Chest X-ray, AP view. Patient: 56 years old, sex F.
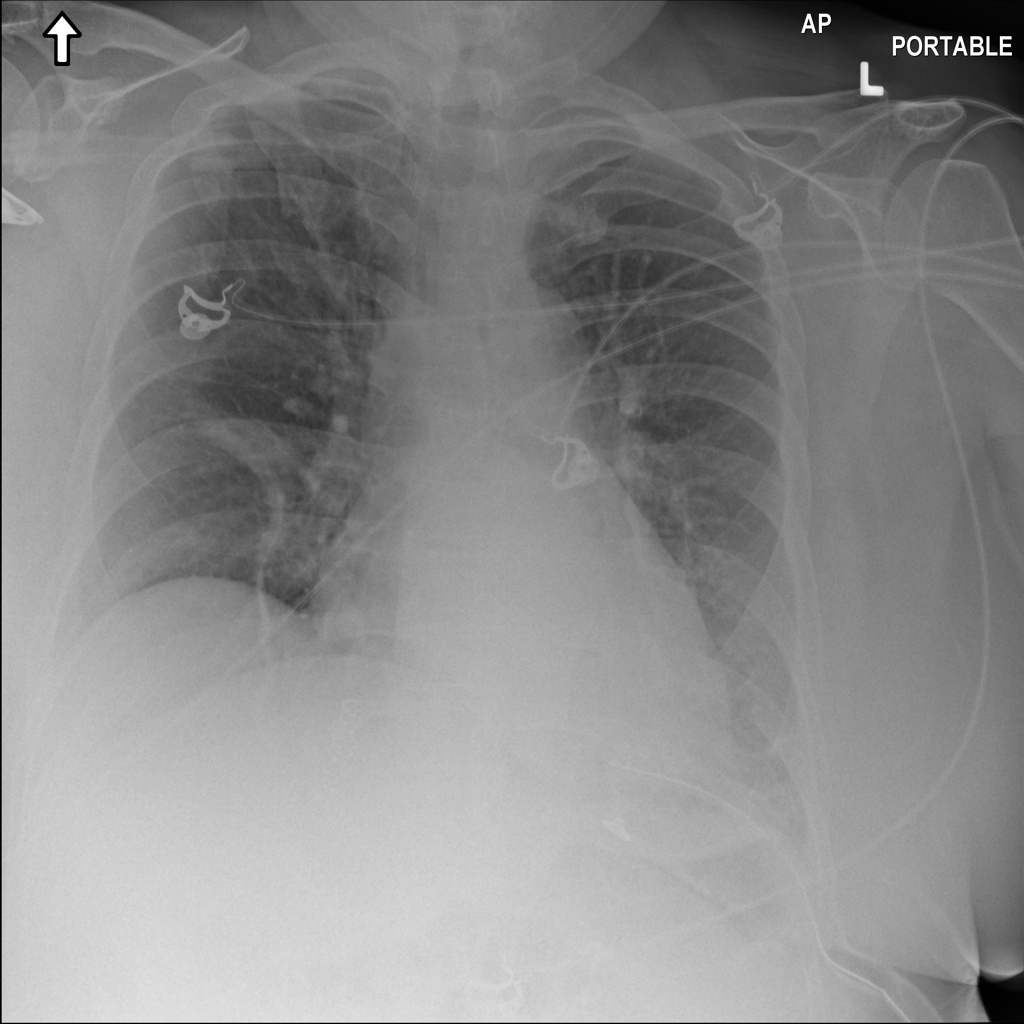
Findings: Atelectasis